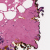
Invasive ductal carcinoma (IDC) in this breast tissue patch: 0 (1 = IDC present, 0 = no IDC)